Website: walmart
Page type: gifting
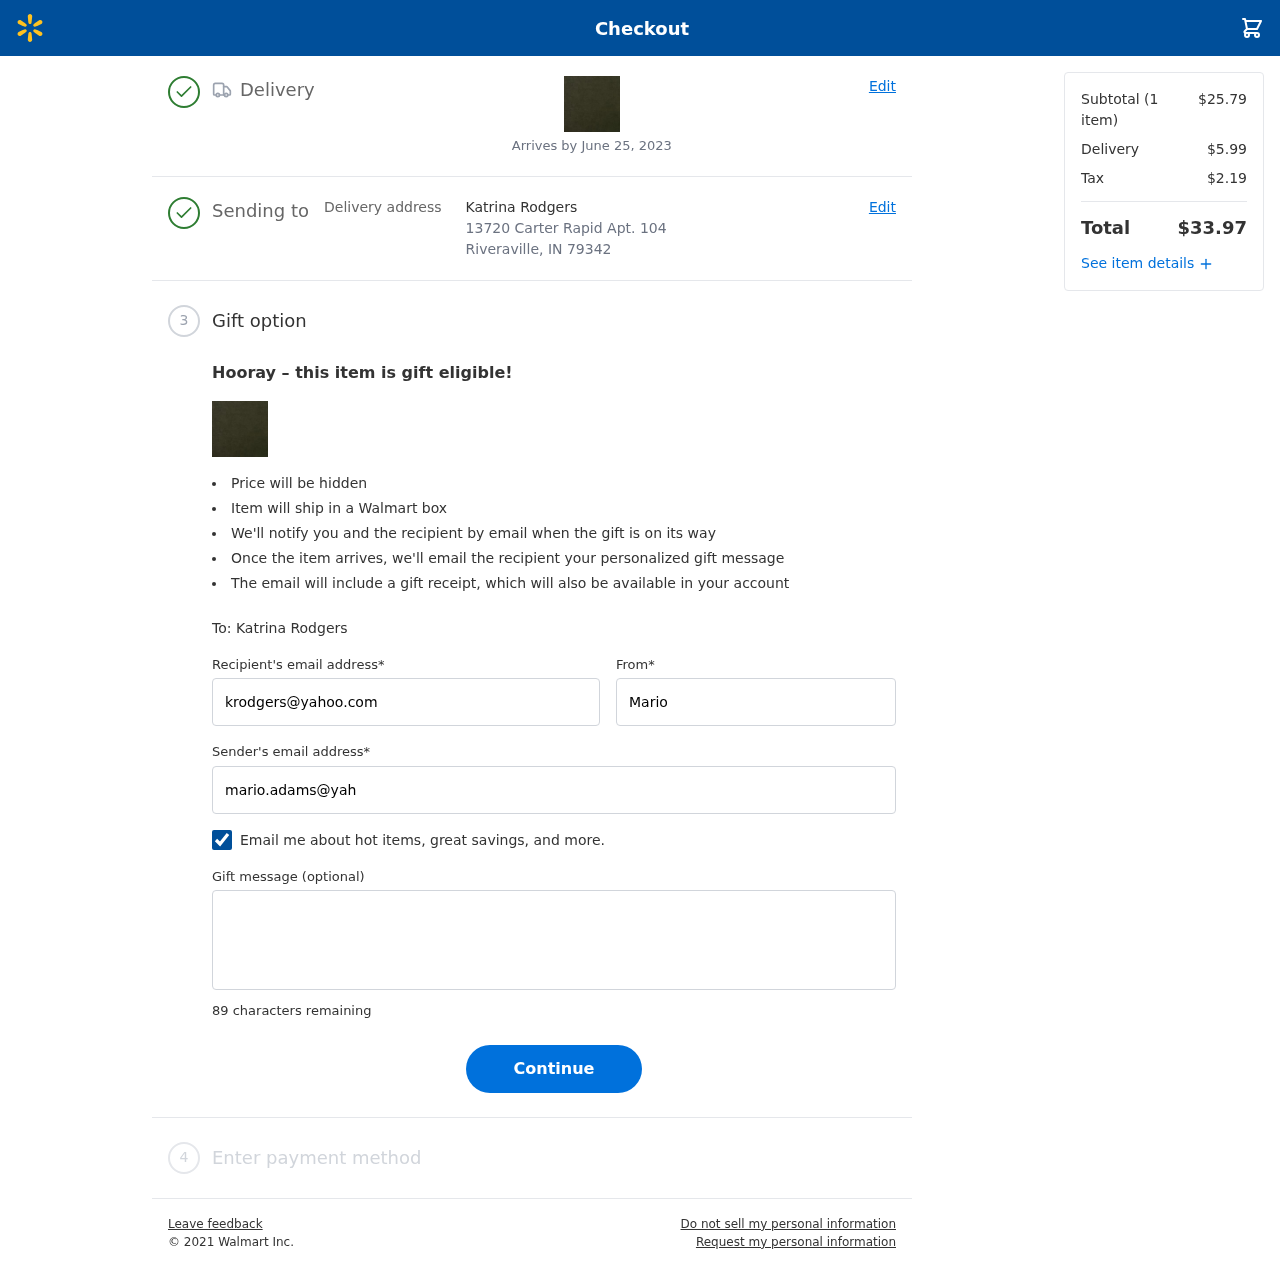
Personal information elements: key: PII_CITY_STATE_ZIP
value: Riveraville, IN 79342
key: PII_EMAIL
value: mario.adams@yahoo.com
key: PII_FIRSTNAME
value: Mario
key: PII_GIFT_EMAIL
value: krodgers@yahoo.com
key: PII_GIFT_FULLNAME
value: Katrina Rodgers
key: PII_GIFT_MESSAGE
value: Hey Katrina! I saw this beautiful forest swatch and thought it would be the perfect touch for your space. Just a little something to brighten your day—we have to celebrate all your amazing energy! Enjoy!
Mario
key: PII_STREET
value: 13720 Carter Rapid Apt. 104
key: PII_GIFT_FIRSTNAME
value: Katrina
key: PII_GIFT_LASTNAME
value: Rodgers
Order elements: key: ORDER_DELIVERY_DATE
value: Arrives by June 25, 2023
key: ORDER_NUM_ITEMS
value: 1
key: ORDER_SUBTOTAL
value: $25.79
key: ORDER_SHIPPING_COST
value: $5.99
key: ORDER_TAX
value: $2.19
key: ORDER_TOTAL
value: $33.97